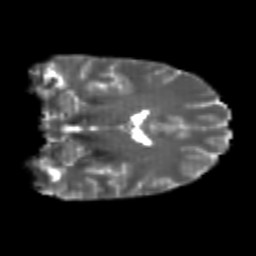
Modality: T2w
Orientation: coronal
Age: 25
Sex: female
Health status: healthy
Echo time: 0.074 s